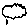
Label: cloud